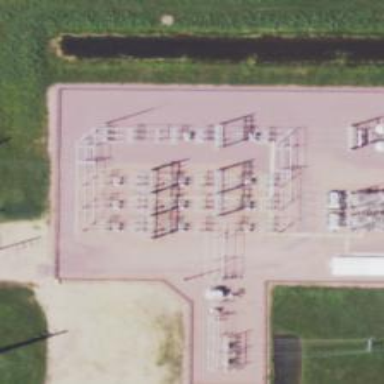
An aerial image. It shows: Switch for power supply.